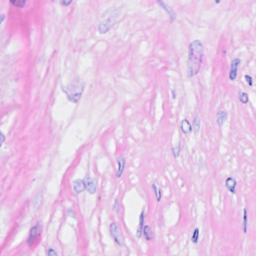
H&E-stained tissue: Breast